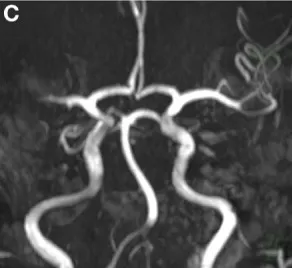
Right proximal MCA occlusion [, time-of-flight angiography.
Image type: radiology (mri)